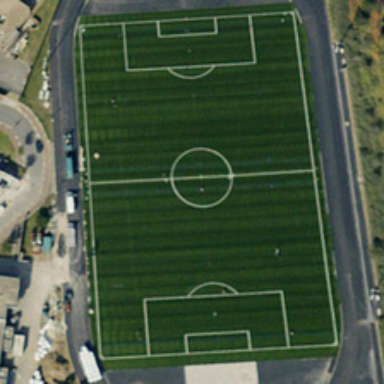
A playground with a football field in it is near several buildings and some green trees .